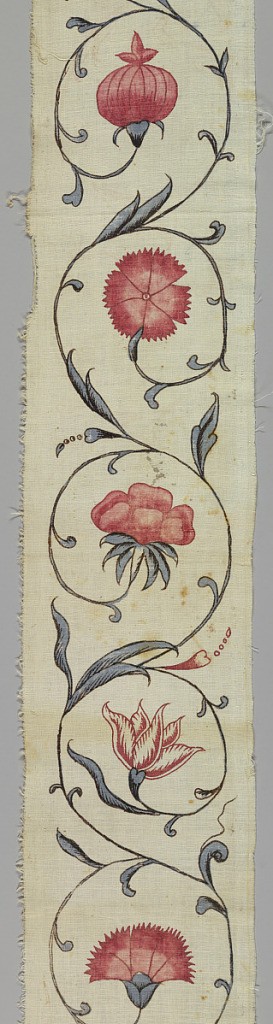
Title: Border
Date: late 18th century
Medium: cotton Technique: mordant painted and dyed (chintz) plain weave
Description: Long and narrow border. Scrolling vine with red and white flowers and blue leaves.